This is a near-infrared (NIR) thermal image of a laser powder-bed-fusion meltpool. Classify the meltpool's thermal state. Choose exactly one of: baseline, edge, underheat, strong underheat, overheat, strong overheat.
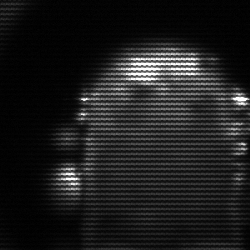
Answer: baseline